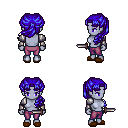
a pixel art fantasy rpg character, female body template, dark elf, purple skin, steel arm armor, magenta pants, blue princess hairstyle, brown slippers, dagger, four views (front, back, left, right), 2x2 character sprite sheet, small pixel art, hard edges, no anti-aliasing